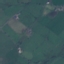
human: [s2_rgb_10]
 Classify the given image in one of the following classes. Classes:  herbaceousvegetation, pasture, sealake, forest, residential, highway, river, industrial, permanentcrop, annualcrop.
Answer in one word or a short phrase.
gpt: Pasture